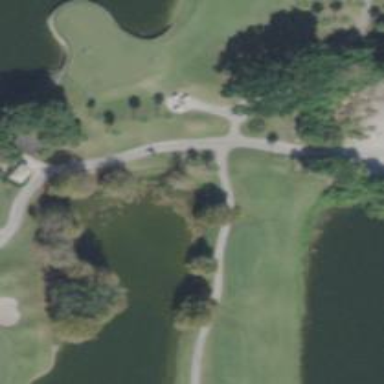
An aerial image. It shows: Service road designated as golf cart path.